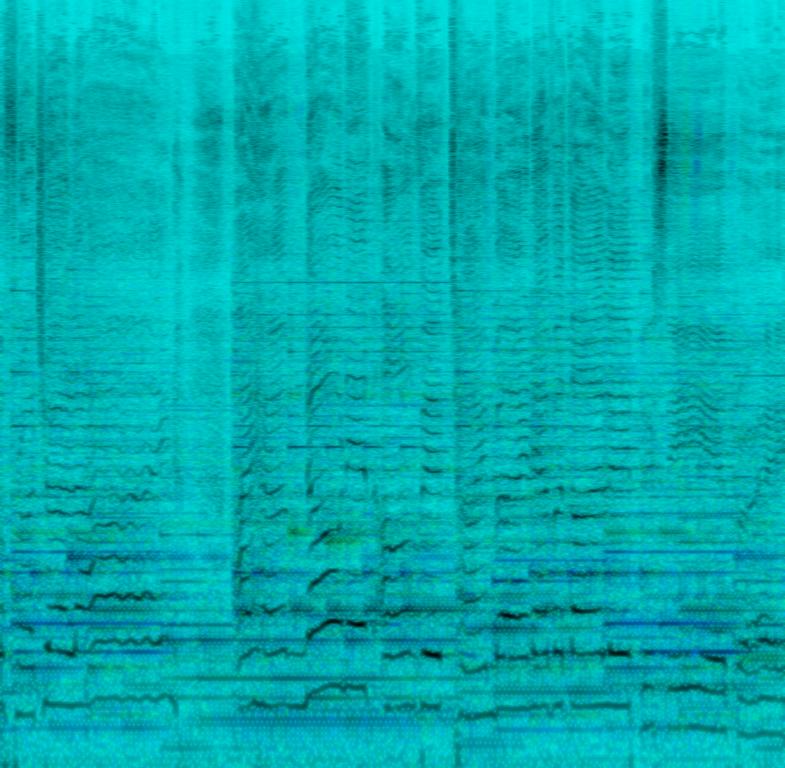
This is a cover performance of a pop music song. There is a male vocalist singing very loudly, but at the same time slightly out of tune. The piano track plays the melody, however there is a poor transposition of the piano sound making it sound corrupted.